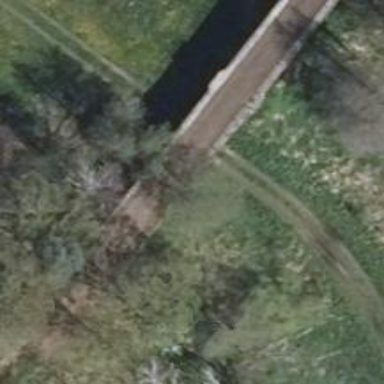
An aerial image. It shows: Abandoned railroad bridge.